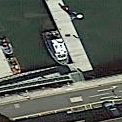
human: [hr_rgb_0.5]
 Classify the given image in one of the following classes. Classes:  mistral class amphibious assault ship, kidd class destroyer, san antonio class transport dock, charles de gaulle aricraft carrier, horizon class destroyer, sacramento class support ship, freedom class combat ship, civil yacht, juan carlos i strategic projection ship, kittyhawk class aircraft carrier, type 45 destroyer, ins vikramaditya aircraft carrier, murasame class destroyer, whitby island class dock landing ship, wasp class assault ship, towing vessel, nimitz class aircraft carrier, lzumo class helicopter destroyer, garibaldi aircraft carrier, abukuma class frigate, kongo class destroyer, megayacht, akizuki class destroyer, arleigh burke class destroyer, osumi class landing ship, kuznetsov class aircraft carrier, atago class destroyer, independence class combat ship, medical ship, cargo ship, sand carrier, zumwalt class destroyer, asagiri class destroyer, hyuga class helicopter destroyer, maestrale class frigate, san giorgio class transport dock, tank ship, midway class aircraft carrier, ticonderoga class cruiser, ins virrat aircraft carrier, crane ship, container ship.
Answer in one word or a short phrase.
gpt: Civil yacht